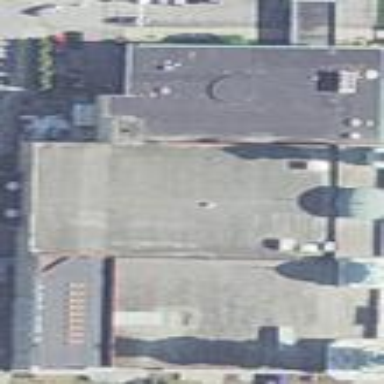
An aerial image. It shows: Civic building that serves as theatre.